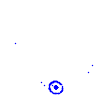
Particle: kaon